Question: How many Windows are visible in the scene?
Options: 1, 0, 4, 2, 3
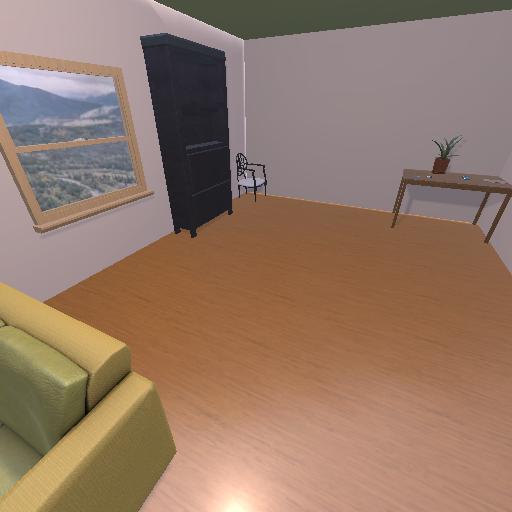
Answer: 1